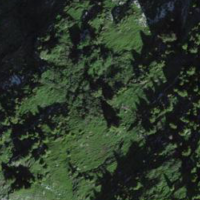
EUNIS habitat code: 48
Species observed at this site:
Rupicapra rupicapra